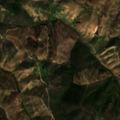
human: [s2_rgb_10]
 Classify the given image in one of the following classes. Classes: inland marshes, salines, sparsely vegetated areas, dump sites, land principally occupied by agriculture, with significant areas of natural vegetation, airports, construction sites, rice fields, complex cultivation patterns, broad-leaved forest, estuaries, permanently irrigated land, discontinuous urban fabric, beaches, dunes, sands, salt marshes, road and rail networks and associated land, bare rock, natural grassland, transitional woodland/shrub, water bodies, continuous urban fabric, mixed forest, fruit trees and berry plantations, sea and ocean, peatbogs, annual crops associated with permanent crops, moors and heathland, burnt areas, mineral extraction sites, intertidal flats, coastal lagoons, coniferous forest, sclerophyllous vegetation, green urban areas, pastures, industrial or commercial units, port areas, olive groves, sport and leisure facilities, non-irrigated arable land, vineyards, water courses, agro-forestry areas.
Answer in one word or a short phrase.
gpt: land principally occupied by agriculture, with significant areas of natural vegetation, broad-leaved forest, sclerophyllous vegetation, transitional woodland/shrub